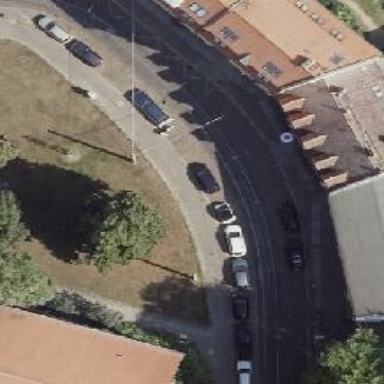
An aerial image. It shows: Residential road with asphalt surface and sidewalks on both sides. There are parallel parking lanes with sett surface.